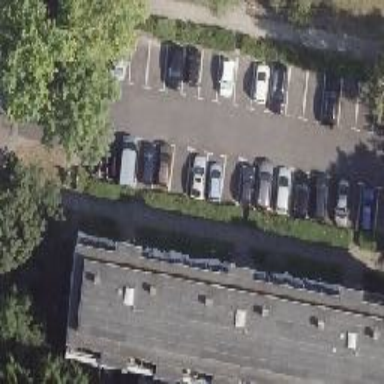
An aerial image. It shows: Parking available on the street side.